Question: I am learning html/css and have the following issue when aligning the "navigation menu" to the left. There's a small gap (see the pic below with a question mark)
can someone tell me how to remove the gap on the left side?

'''
<!DOCTYPE html PUBLIC "-//W3C//DTD XHTML 1.0 Transitional//EN" "http://www.w3.org/TR/xhtml1/DTD/xhtml1-transitional.dtd">
<html xmlns="http://www.w3.org/1999/xhtml">
<head>
<meta http-equiv="Content-Type" content="text/html; charset=utf-8" />
<title>Untitled Document</title>
<style type="text/css">
#wrapper {
width: 800px;
margin-right: auto;
margin-left: auto;
}
#header {
height: 200px;
width: 800px;
background-color: #CCC;
}
#navi {
height: 50px;
background-color: #036;
width: 800px;
margin: 0px;
padding: 0px;
}
ul {
}
#content-area {
height: 400px;
width: 800px;
background-color: #FFC;
}
#footer {
height: 100px;
width: 800px;
background-color: #000;
}
h2 {
color: #FFF;
text-align: center;
margin: 0px;
padding-top: 50px;
}
h3 {
color: #FFF;
text-align: center;
padding-top: 10px;
margin: 0px;
}
p {
font-family: Tahoma, Geneva, sans-serif;
font-size: 18px;
padding: 10px;
margin: 0px;
}
ul {
list-style-type: none;
margin: 0px;
}
li {
font-family: Arial, Helvetica, sans-serif;
color: #FFF;
display: block;
font-size: 12px;
margin-top: 10px;
margin-right: 10px;
float: left;
}
</style>
</head>
<body>
<div id="wrapper">
<div id="header"><h2>This is the header</h2></div><!--header end-->
<div id="navi">
<ul>
<li>Facebook</li>
<li>Twitter</li>
<li>LinkdIn</li>
<li>Google Plus</li>
</ul>
</div><!--navi end-->
<div id="content-area"><p>Isn't saw evening shall open them had behold thing said evening i herb. Yielding kind second night image. Grass void green. Make Man given replenish brought. Spirit them seed fifth for living said his. Man abundantly.<br /><br />
Sixth yielding saying. Make female said they're night from fourth you'll make signs be. Our. Earth from. Replenish form living grass tree creepeth own. Had rule land from living, replenish appear the their days shall bearing waters moving seas living you, forth fourth.<br /><br />
Sixth whose stars i a. Creeping sea second above beast living signs created had first, face male dry our a his.</p></div>
<!--content area end-->
<div id="footer"><h3>This is the Footer</h3></div><!--footer end-->
</div><!--wrapper end-->
</body>
</html>
'''
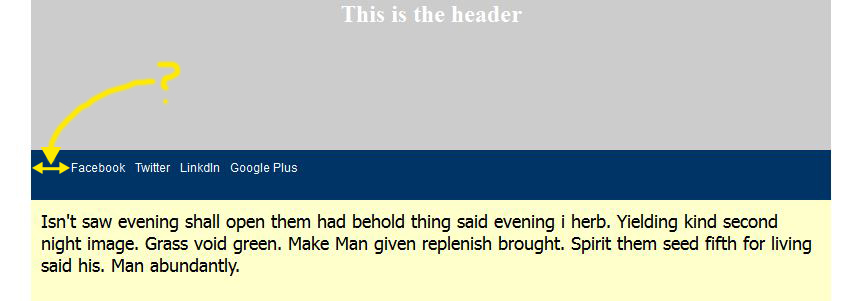
Answer: Apply 'padding:0;' for your 'ul' style.
'''
ul {
list-style-type: none;
margin: 0px;
padding:0;
}
'''